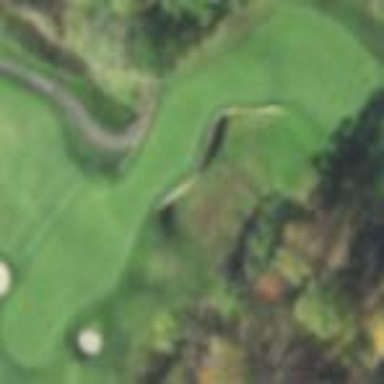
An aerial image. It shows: Green golf area with grass land use.